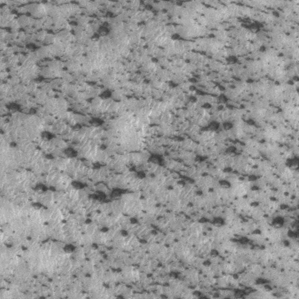
Label: frost